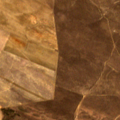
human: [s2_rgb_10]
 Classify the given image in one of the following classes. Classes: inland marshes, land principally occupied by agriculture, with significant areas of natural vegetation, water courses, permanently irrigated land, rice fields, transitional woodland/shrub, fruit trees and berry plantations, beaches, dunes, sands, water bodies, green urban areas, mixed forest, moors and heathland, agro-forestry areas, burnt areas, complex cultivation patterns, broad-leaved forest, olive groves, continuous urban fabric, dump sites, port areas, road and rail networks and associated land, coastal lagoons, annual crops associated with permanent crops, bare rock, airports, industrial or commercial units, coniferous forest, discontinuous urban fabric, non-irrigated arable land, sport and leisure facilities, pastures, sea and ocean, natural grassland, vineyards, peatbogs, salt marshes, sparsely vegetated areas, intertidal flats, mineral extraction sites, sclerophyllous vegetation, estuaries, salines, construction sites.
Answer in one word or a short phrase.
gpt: non-irrigated arable land, land principally occupied by agriculture, with significant areas of natural vegetation